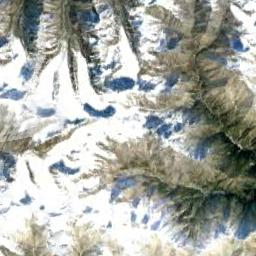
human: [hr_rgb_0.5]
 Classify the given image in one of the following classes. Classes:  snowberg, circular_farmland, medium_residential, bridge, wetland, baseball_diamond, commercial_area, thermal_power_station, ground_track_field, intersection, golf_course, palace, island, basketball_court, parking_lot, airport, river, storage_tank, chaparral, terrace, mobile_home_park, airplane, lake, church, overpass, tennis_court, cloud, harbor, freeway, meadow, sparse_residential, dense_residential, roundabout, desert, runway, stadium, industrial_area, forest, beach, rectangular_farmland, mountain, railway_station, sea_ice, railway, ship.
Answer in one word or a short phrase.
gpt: snowberg